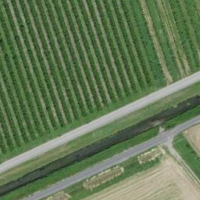
EUNIS habitat code: 24
Species observed at this site:
Pontia edusa